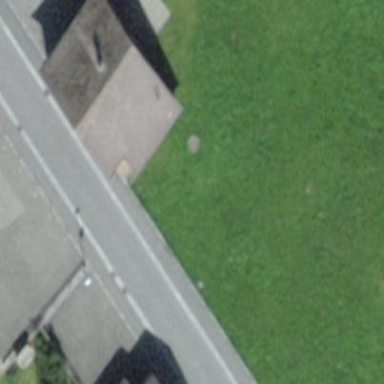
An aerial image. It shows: Detached building with gabled roof.